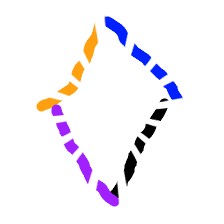
Shape: rhombus